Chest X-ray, AP view. Patient: 22 years old, sex F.
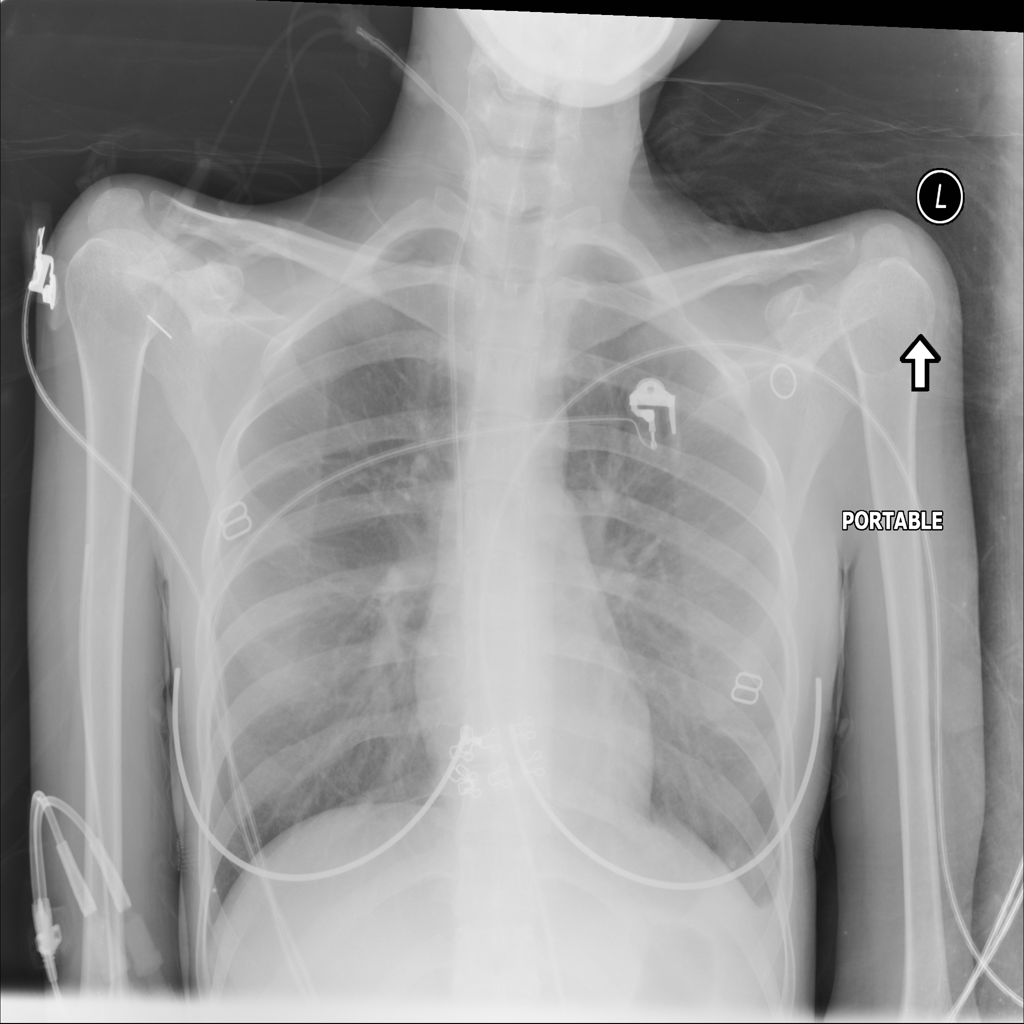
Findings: No Finding